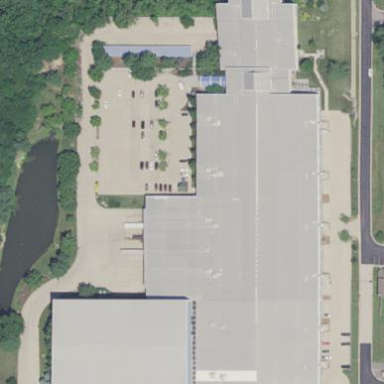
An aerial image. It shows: Warehouse building.